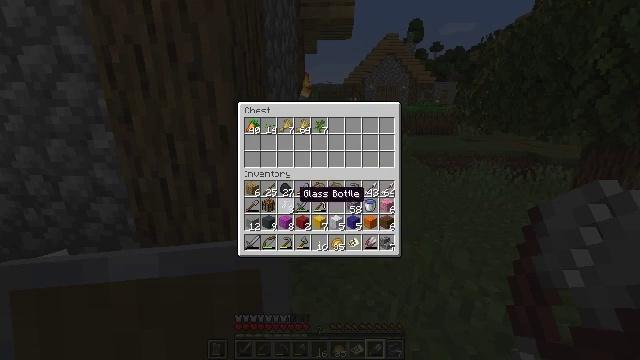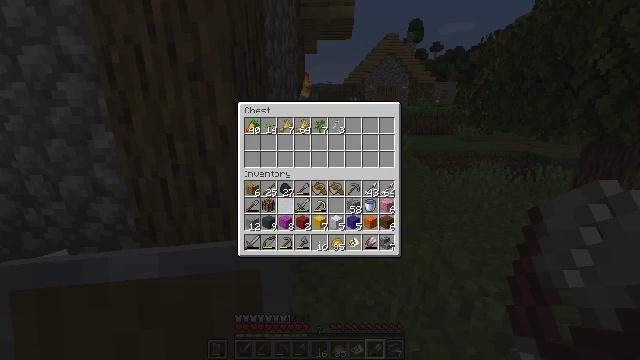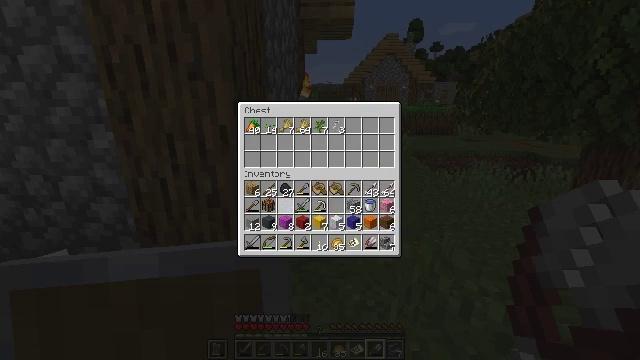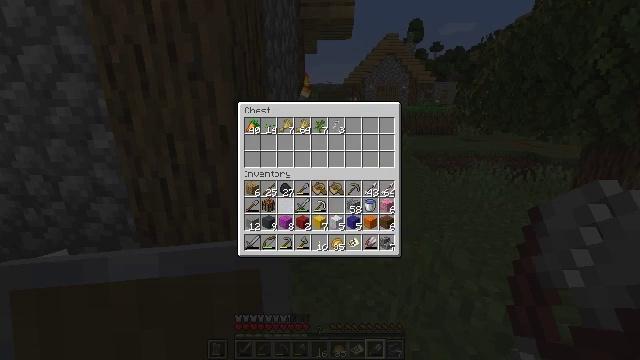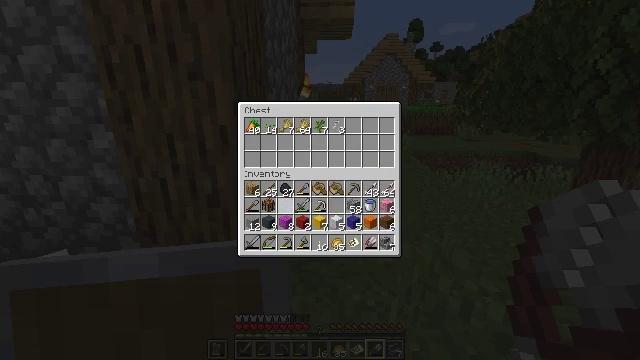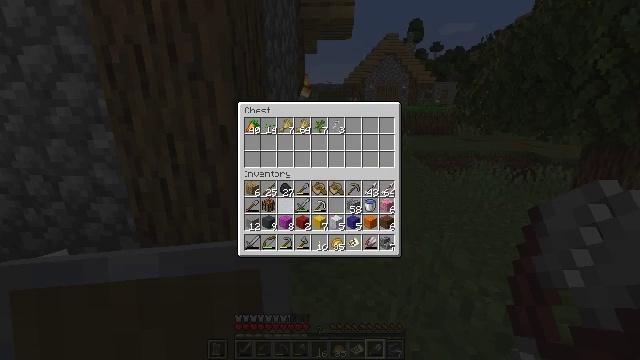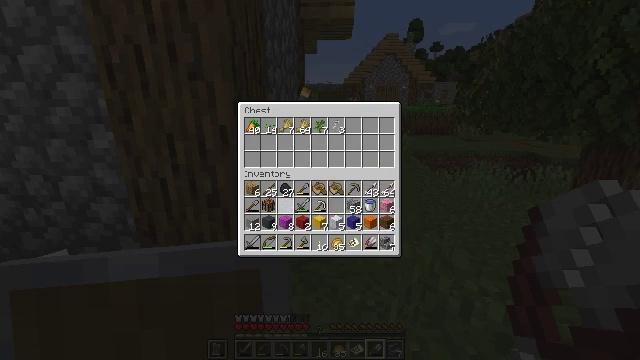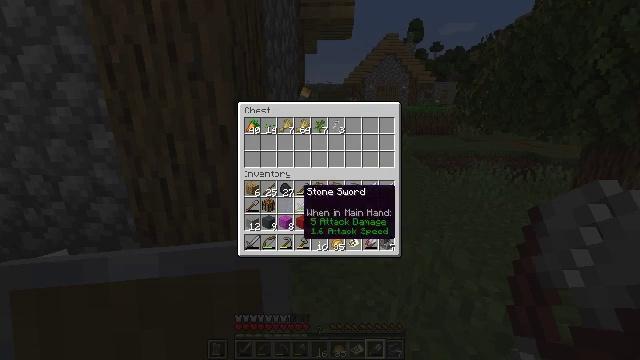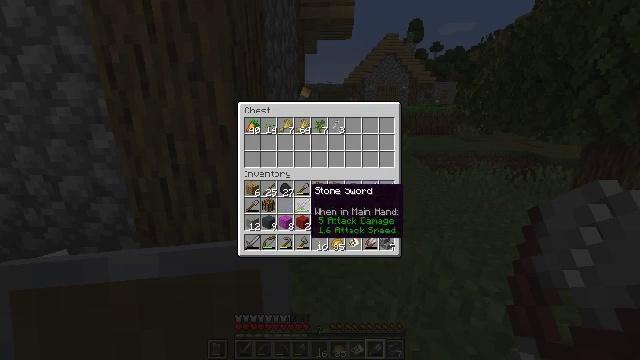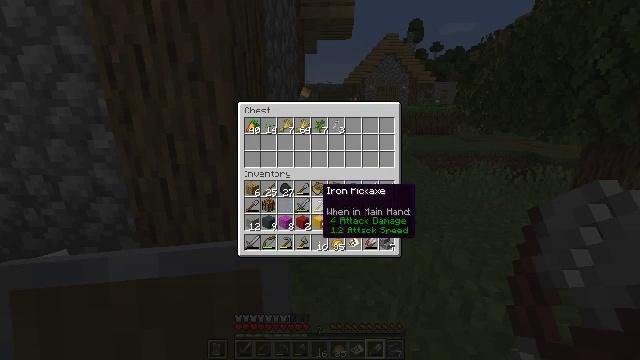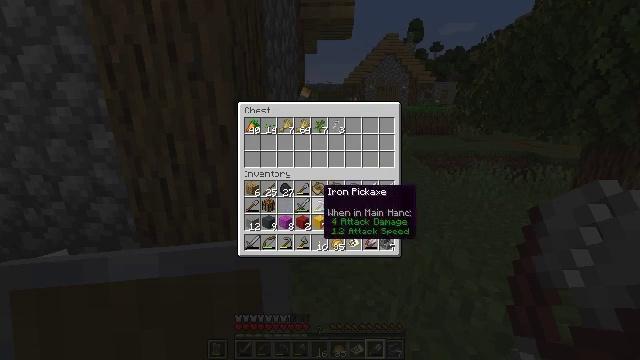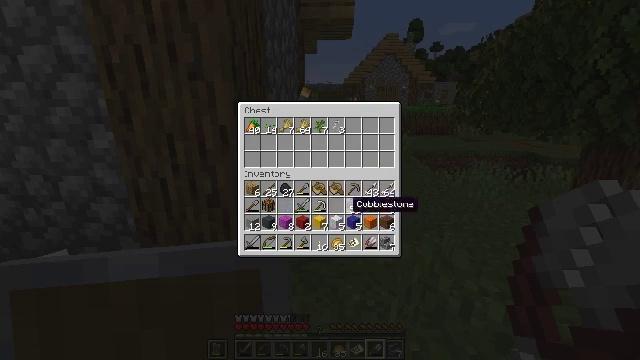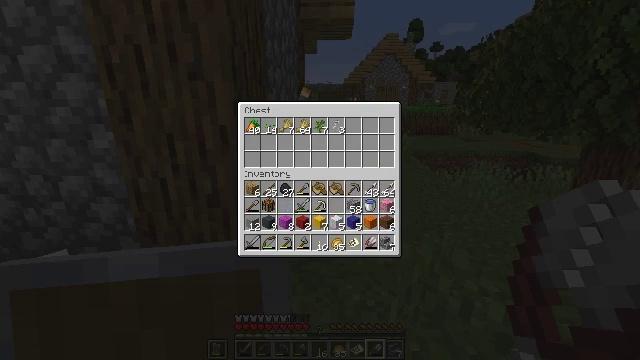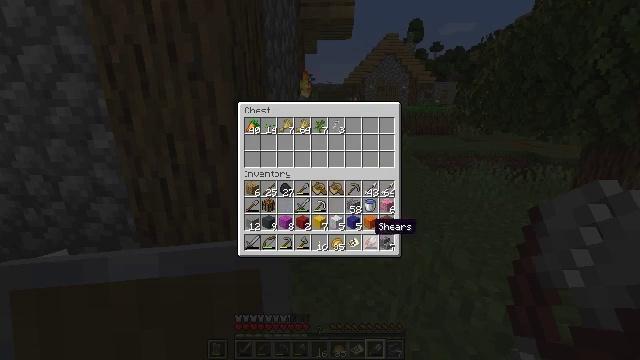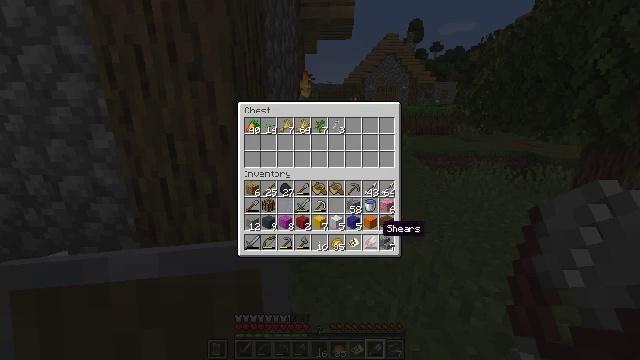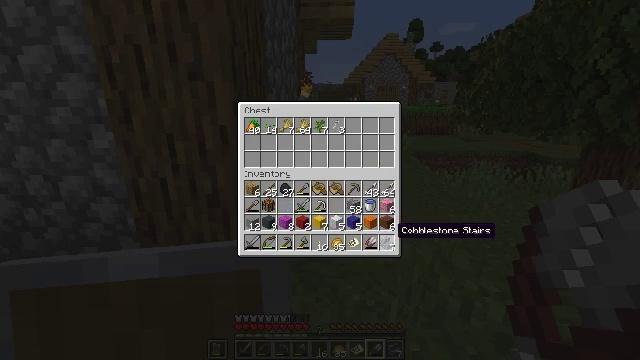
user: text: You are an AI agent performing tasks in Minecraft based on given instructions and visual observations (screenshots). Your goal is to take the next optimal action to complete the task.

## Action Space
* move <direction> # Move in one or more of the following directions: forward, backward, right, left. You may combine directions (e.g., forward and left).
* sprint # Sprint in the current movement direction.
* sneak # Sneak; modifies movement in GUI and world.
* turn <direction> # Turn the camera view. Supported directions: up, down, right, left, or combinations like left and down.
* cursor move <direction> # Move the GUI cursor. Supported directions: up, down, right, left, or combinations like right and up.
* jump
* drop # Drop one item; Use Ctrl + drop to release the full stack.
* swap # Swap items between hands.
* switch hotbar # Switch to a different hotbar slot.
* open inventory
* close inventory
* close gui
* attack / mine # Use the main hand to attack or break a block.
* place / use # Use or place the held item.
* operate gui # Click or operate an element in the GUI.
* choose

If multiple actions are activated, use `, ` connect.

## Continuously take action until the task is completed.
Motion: motion action
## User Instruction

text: Make a blue banner with blue wool and a stick.
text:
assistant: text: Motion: sneak, attack / mine
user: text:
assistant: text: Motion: sneak, attack / mine
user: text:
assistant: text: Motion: sneak
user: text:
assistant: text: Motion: sneak
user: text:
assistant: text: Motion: sneak
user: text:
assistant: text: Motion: no_op
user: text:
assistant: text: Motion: no_op
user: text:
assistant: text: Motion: turn right
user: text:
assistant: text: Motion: turn right
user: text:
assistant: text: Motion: no_op
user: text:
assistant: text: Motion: turn right and down
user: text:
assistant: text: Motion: turn right and down
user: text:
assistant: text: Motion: sneak
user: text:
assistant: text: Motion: sneak, turn right
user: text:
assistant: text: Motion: sneak, turn right
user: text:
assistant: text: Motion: sneak
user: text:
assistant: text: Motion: sneak
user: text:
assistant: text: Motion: sneak, turn left
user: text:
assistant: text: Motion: sneak, turn left and up
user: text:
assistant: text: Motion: sneak, turn left
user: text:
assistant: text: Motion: no_op
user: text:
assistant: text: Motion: turn left
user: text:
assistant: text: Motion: turn left and up
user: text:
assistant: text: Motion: turn left and up
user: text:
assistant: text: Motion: move forward, turn left
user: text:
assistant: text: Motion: move forward
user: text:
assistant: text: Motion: move forward
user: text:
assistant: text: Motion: move forward, turn right and down
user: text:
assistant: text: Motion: move forward, turn right and down
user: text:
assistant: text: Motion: move forward, turn right